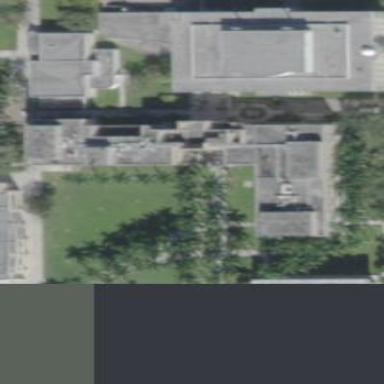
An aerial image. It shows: University building.